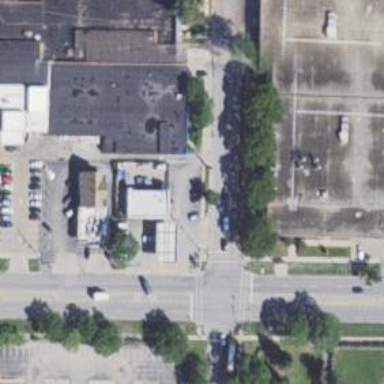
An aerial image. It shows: Convenience shop.